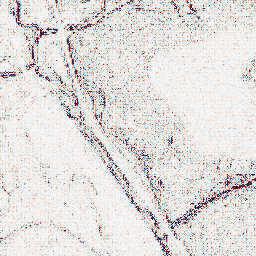
Category: wavelet
Decomposition family: wavelet_dwt
Decomposition parameters: wavelet: db2
level: 1
Upsampling method: area
Upsampling parameters: scale: 2
Upsampling scale: 2